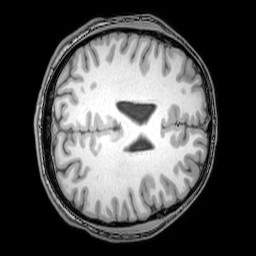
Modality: T1w
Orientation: axial
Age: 25
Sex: male
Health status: healthy
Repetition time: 0.081 s
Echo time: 0.037 s